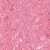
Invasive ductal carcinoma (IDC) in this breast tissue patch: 0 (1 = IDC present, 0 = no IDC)